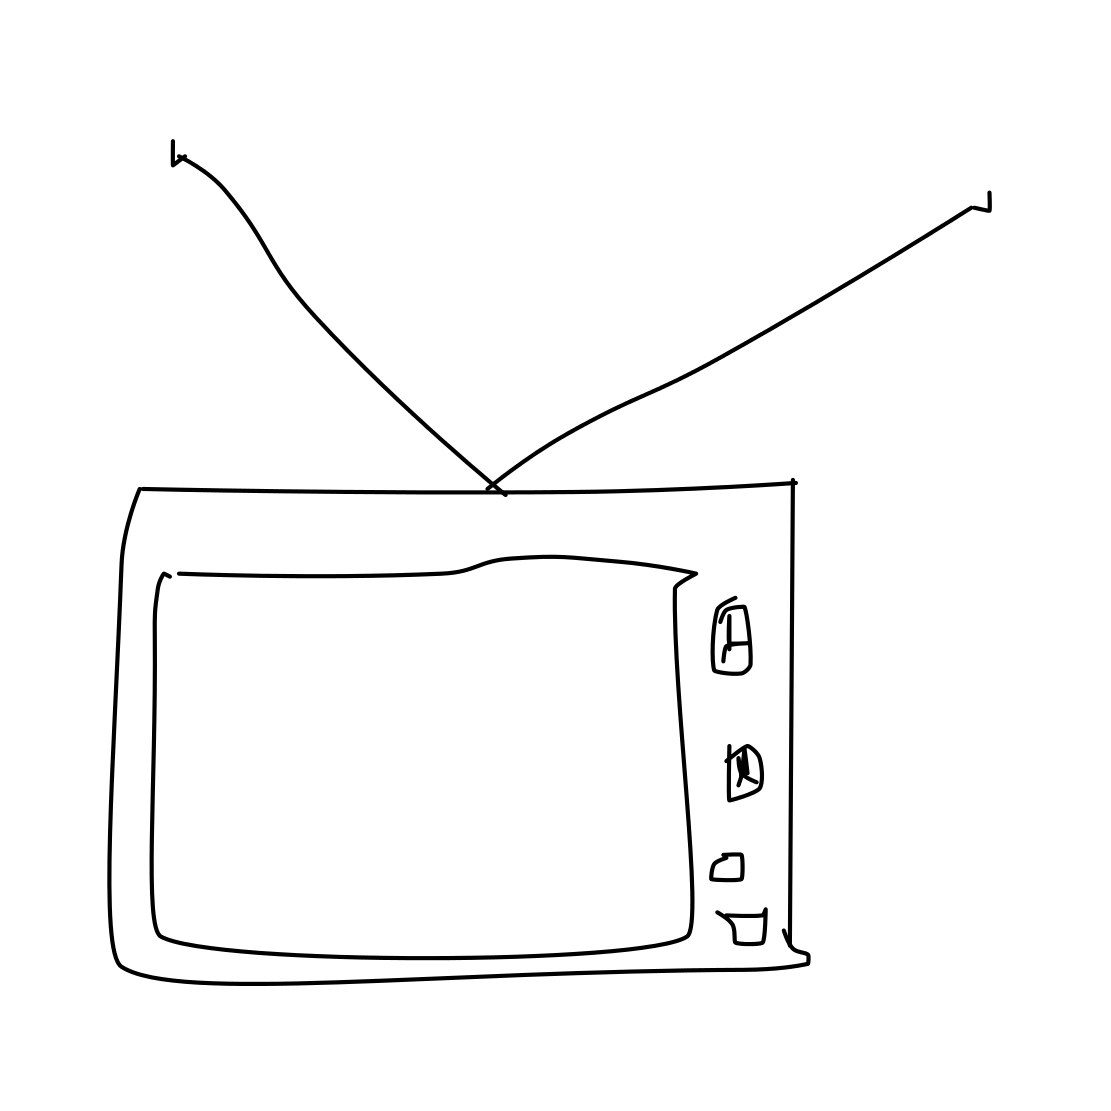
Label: tv